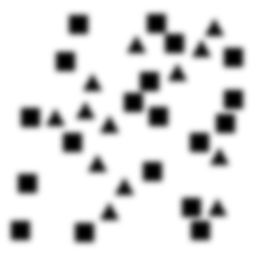
Squares: 19
Triangles: 13
Stars: 0
Total shapes: 32